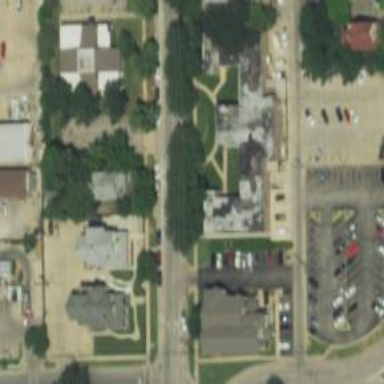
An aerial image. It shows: Healthcare clinic is depicted in the image.